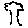
Label: tree